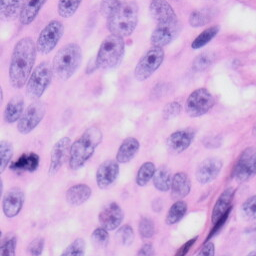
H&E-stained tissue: Skin